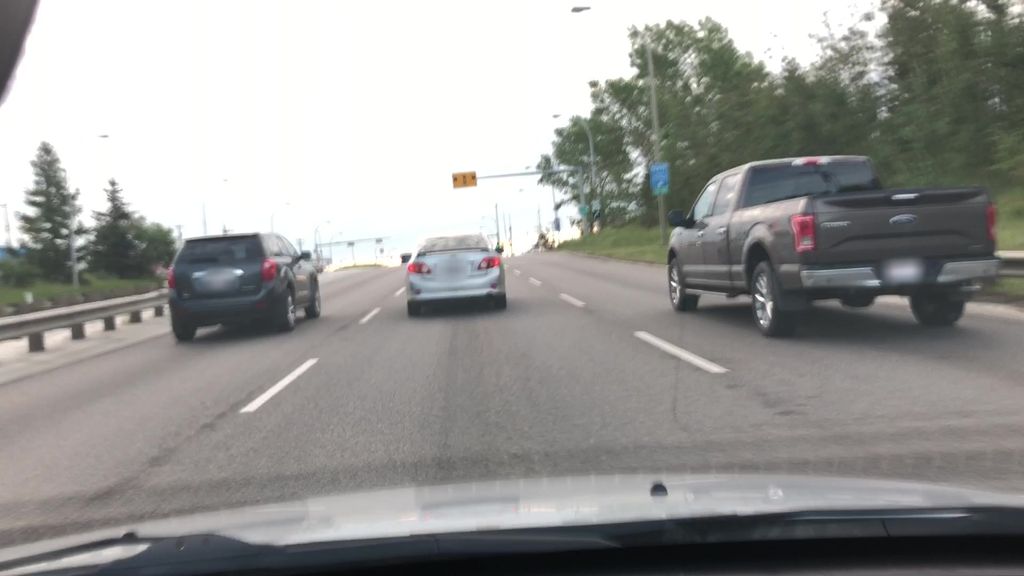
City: edmonton